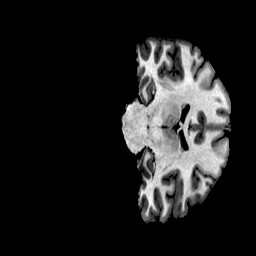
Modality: T1w
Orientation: coronal
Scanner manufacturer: ge
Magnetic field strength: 3 T
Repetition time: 0.00766 s
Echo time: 0.003476 s